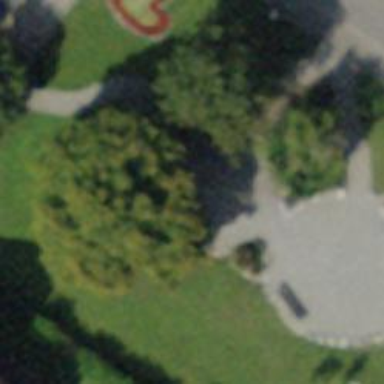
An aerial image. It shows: Lovely park for leisure and relaxation.